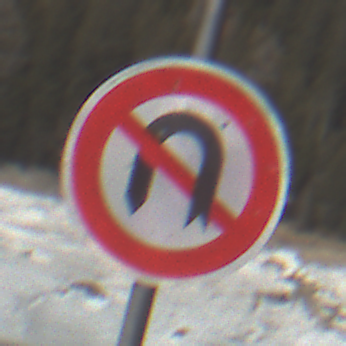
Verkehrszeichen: VerbotWenden
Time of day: Midday
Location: Outdoor (Nature)
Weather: PartlyCloudy
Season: NotSpecified
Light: Natural